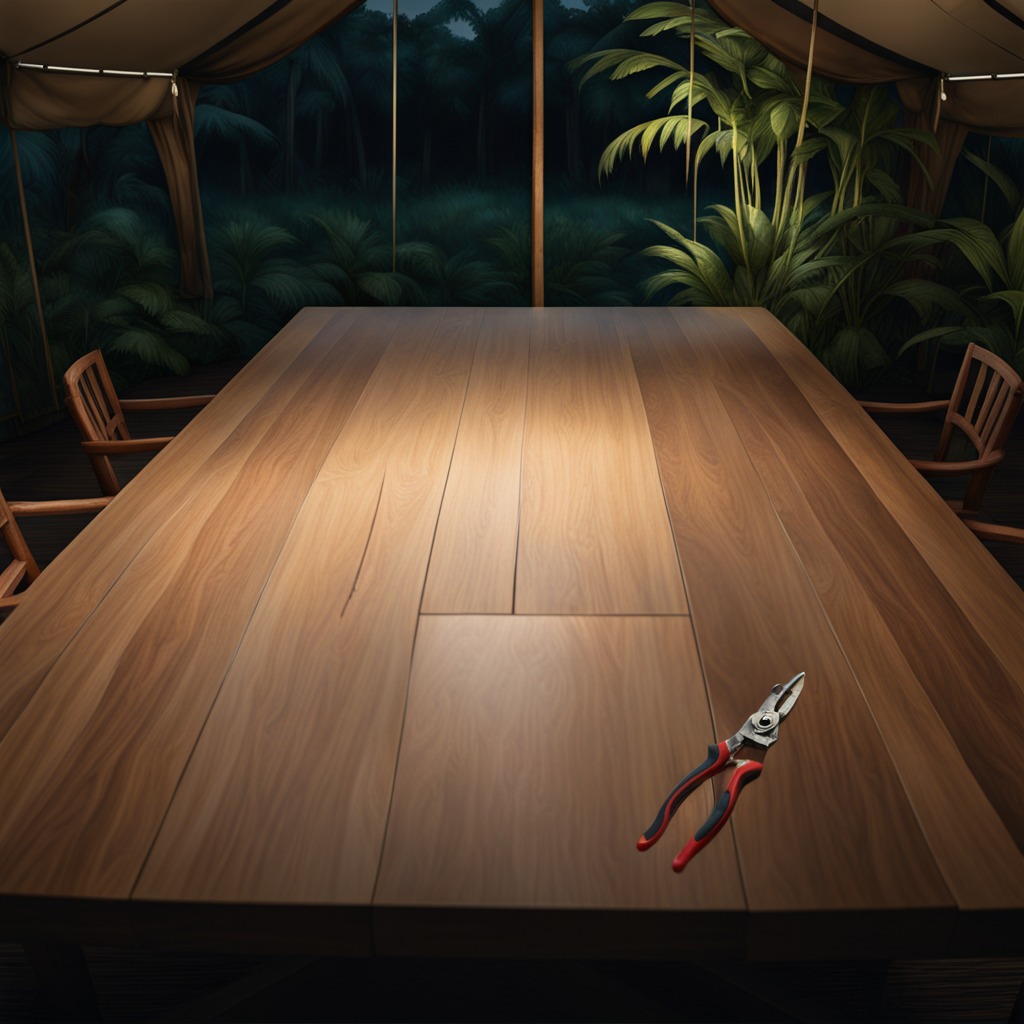
A plier lying on a wooden table inside a jungle field workshop tent at night